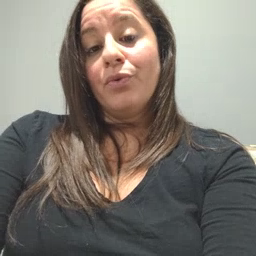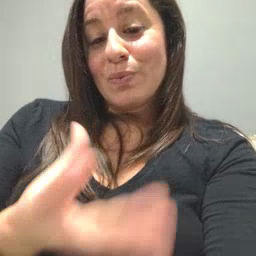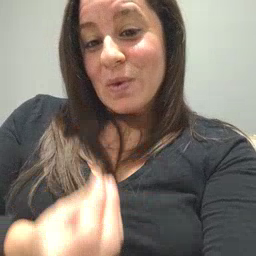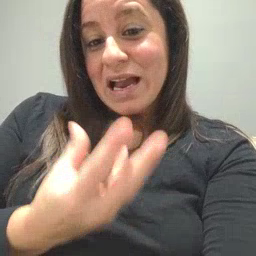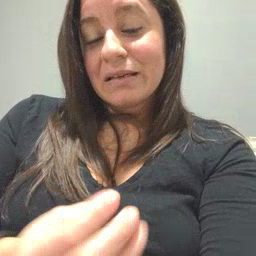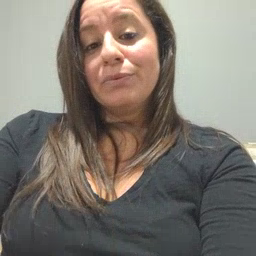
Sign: wet